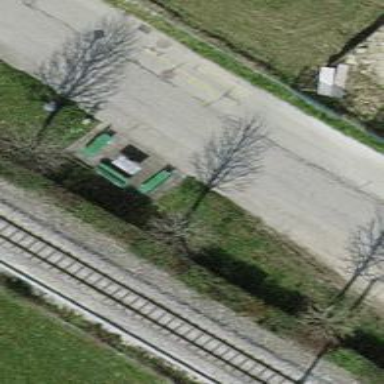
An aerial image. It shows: Bench.